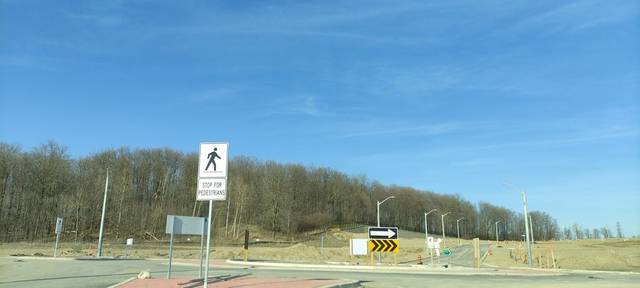
Region: Canada
Coordinates: 43.403, -80.54